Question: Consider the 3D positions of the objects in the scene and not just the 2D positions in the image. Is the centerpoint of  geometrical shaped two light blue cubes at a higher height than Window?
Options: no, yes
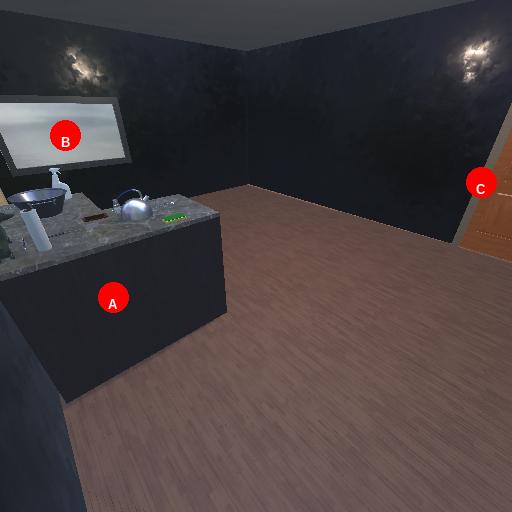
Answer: no